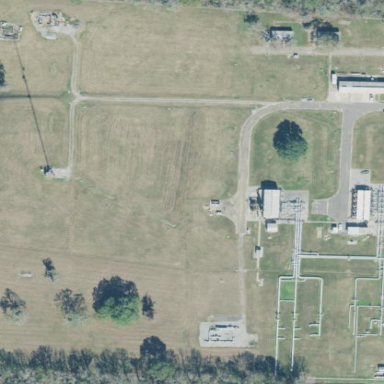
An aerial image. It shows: Industrial area featuring compression substation.